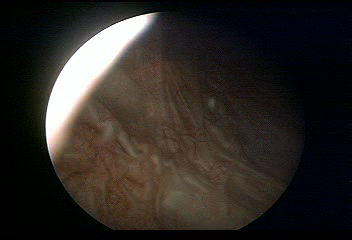
Modality: WLC
Class: Normal mucosa
Bladder cancer association: No